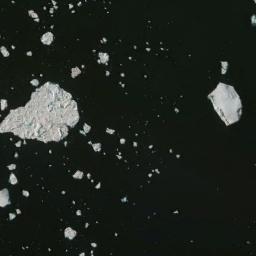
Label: sea_ice